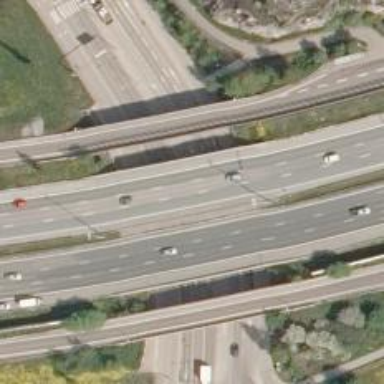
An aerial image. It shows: Man-made bridge pillar.